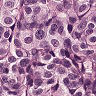
Metastatic tissue present: yes